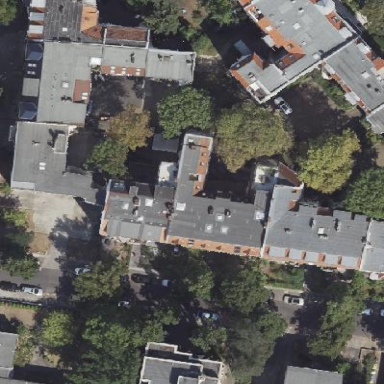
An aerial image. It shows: Building consisting of apartments with double saltbox roof shape.